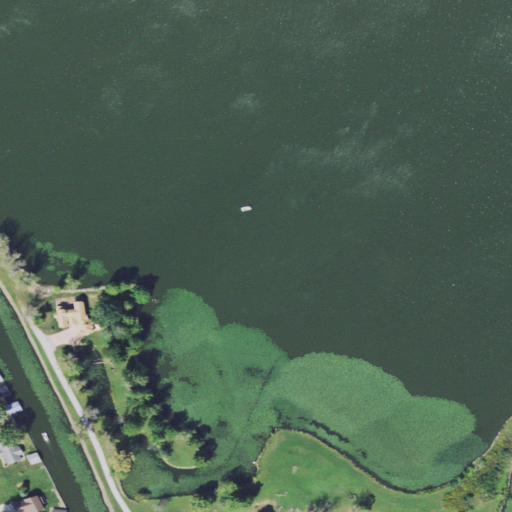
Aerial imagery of island in Ohio named Ridenour Island containing open water, grassland, herbaceous wetlands, low intensity development, woody wetlands, deciduous forest, medium intensity development, and high intensity development